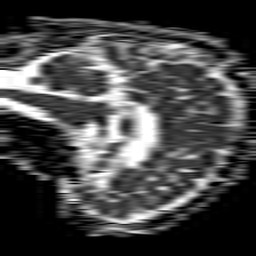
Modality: ADC
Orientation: sagittal
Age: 52
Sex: male
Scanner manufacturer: philips
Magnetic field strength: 1.5 T
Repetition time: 4.6 s
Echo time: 0.08631 s